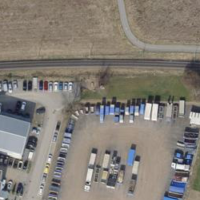
EUNIS habitat code: 55
Species observed at this site:
Chroicocephalus ridibundus
Podiceps cristatus
Motacilla cinerea
Anas platyrhynchos
Larus canus
Anthus spinoletta
Podiceps nigricollis
Mergus merganser
Bucephala clangula
Motacilla alba